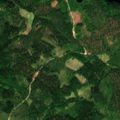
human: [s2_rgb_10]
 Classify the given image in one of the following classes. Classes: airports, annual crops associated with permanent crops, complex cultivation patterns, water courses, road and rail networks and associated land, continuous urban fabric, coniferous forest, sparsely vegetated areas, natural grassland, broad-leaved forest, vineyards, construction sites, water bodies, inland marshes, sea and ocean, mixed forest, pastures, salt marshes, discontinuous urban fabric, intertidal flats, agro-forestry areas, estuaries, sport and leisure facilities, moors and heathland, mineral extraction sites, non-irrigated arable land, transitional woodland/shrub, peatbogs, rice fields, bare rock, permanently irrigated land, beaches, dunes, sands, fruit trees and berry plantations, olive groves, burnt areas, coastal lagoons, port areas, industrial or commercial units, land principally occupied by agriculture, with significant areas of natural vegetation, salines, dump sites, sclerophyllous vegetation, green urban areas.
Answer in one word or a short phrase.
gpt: broad-leaved forest, coniferous forest, mixed forest, water bodies